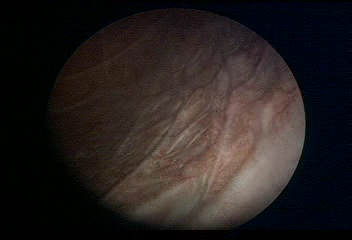
Modality: WLC
Class: Normal mucosa
Bladder cancer association: No